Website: lowes
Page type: customer-info-address
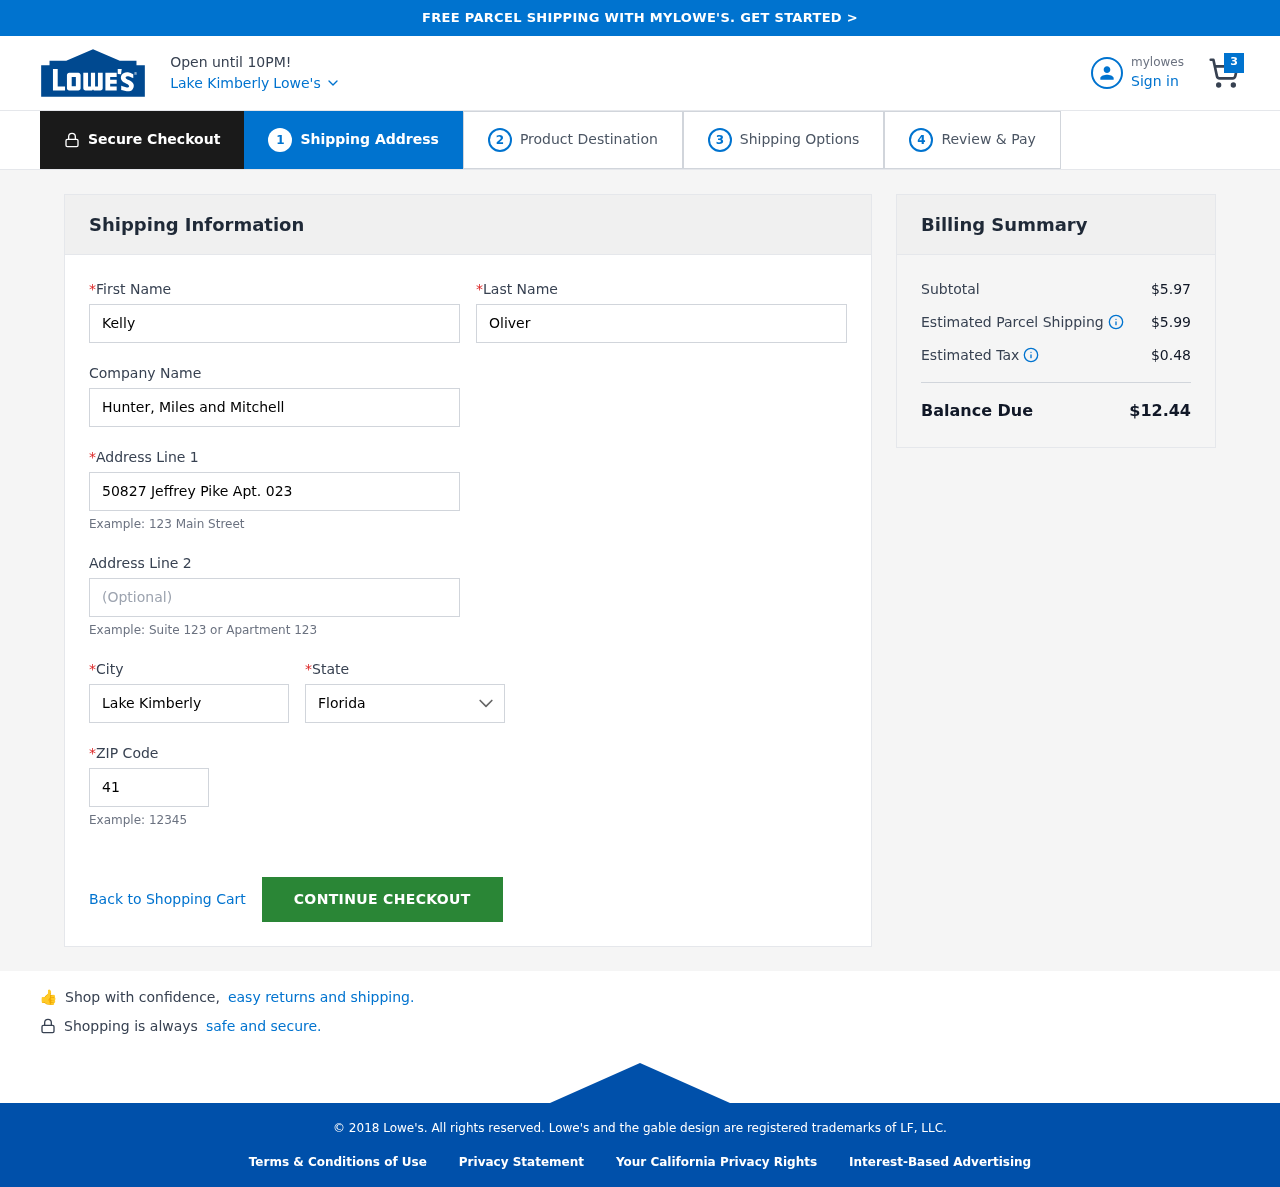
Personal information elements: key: PII_CITY
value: Lake Kimberly
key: PII_COMPANY
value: Hunter, Miles and Mitchell
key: PII_FIRSTNAME
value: Kelly
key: PII_LASTNAME
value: Oliver
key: PII_POSTCODE
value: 41201
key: PII_STATE
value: Florida
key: PII_STREET
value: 50827 Jeffrey Pike Apt. 023
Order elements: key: ORDER_NUM_ITEMS
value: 3
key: ORDER_SUBTOTAL
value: $5.97
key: ORDER_SHIPPING_COST
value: $5.99
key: ORDER_TAX
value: $0.48
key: ORDER_TOTAL
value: $12.44